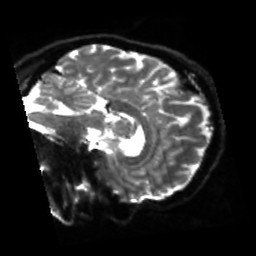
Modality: sbref
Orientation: sagittal
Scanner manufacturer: siemens
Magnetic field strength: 3 T
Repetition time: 4 s
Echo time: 0.0594 s